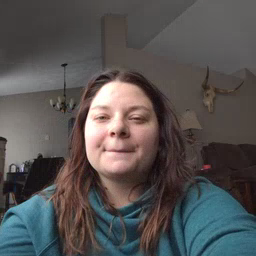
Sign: refrigerator